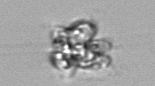
Label: Leptocylindrus_mediterraneus